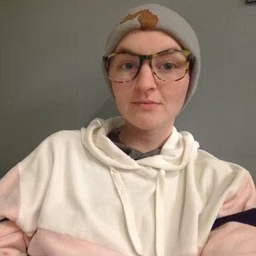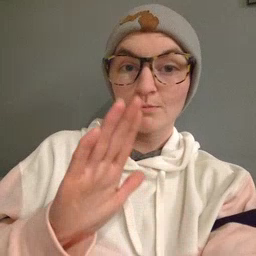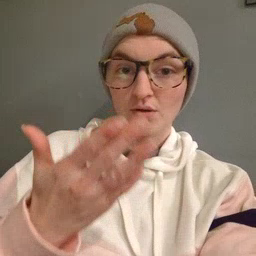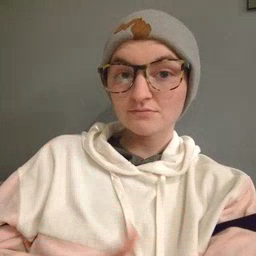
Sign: book